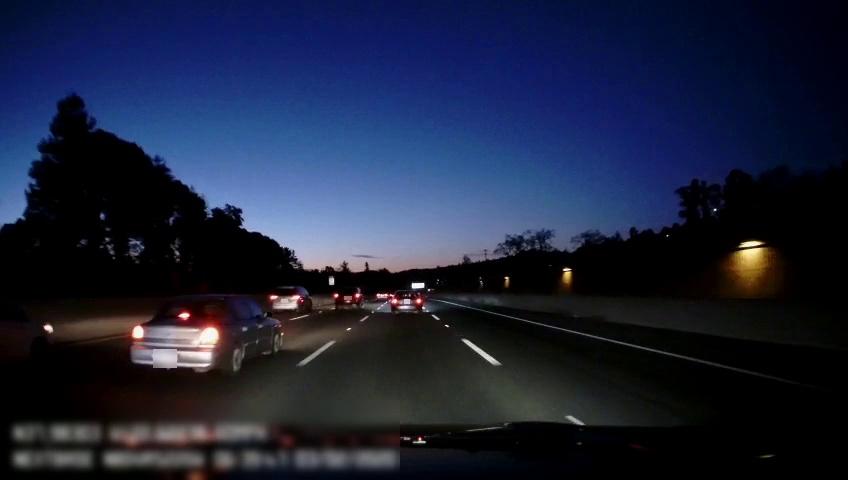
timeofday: Night
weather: Other
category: Drivable Space
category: Vehicles | Car
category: Vehicles | Car
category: Vehicles | SUV
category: Vehicles | SUV
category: Vehicles | Car
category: Vehicles | Car
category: Lanes | Alternate Lane
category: Lanes | Alternate Lane
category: Lanes | Current Lane
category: Lanes | Current Lane
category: Lanes | Alternate Lane
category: Traffic | Signs
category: Traffic | Signs